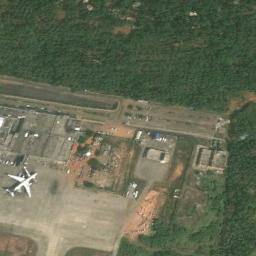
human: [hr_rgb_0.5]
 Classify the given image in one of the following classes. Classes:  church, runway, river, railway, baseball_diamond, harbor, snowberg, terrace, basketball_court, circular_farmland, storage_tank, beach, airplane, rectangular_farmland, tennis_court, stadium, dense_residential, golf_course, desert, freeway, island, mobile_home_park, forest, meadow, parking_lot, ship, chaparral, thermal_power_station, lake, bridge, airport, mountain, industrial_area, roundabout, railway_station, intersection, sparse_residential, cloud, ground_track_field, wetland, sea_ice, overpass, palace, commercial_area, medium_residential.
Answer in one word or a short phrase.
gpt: airplane